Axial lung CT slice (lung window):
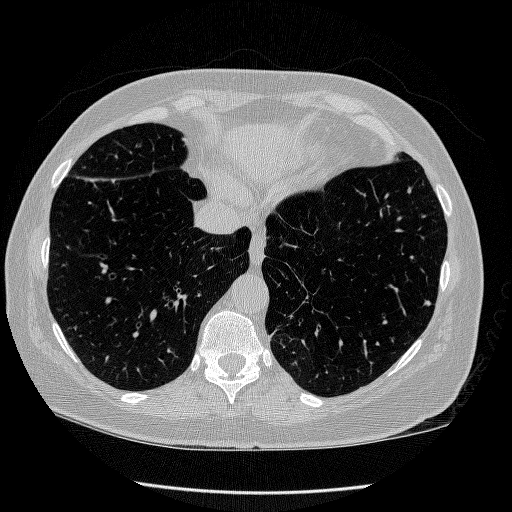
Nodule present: yes
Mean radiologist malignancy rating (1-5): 2.5